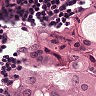
Metastatic tissue present: yes